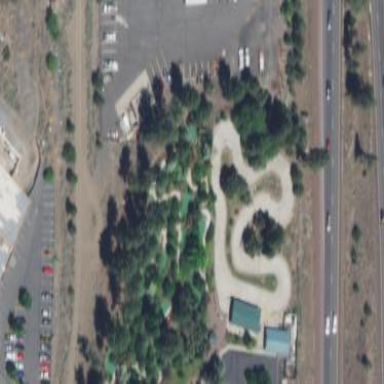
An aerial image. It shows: Miniature golf course.